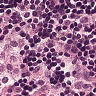
Metastatic tissue present: no